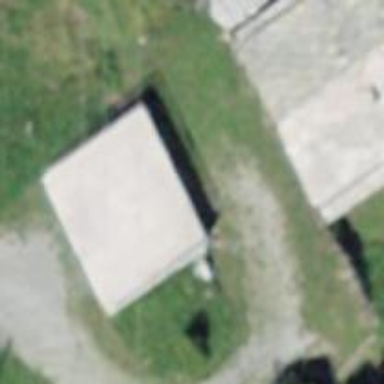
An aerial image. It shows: Garage building.